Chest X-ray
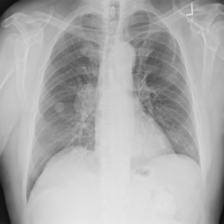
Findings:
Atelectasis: negative
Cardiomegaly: negative
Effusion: negative
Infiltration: negative
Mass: negative
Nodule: negative
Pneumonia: negative
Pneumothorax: negative
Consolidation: negative
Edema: negative
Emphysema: negative
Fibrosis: negative
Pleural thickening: negative
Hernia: negative